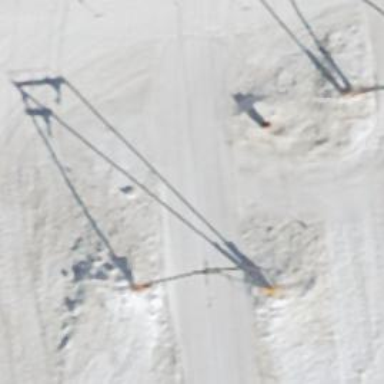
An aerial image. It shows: Pylon used for aerialway.